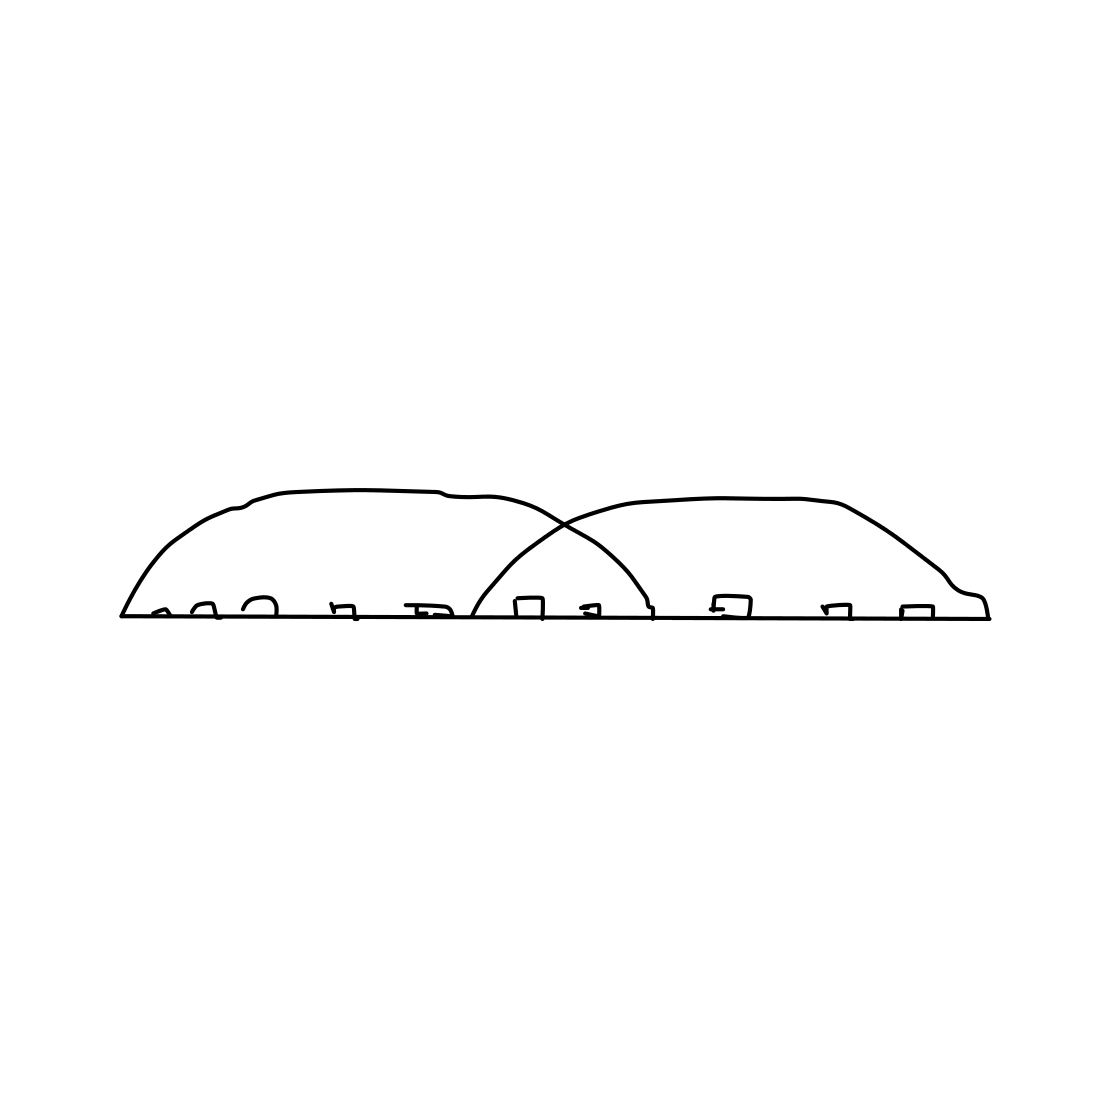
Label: bridge